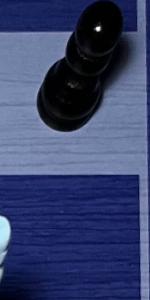
Label: Empty